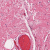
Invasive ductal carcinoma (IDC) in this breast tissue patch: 0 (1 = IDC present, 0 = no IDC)